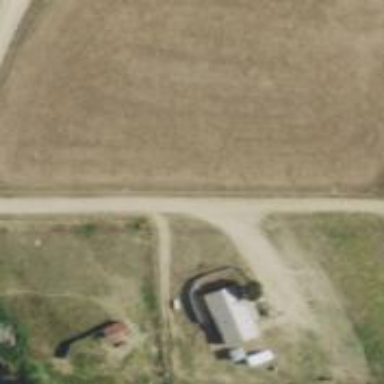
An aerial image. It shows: Driveway.